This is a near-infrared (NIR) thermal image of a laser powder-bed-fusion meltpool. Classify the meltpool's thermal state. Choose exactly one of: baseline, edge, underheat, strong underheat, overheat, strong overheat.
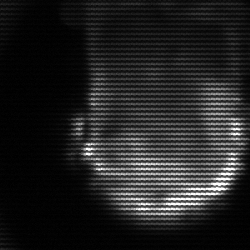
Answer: baseline